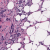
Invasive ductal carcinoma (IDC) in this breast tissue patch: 1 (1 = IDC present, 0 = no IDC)